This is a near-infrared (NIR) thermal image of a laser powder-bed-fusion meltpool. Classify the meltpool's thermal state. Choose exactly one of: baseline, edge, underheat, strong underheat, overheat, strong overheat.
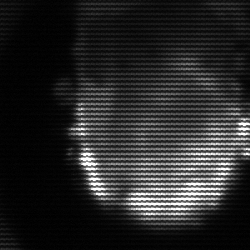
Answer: baseline